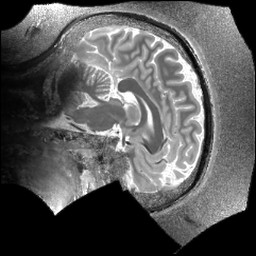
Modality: T1map
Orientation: sagittal
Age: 22
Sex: female
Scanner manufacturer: siemens
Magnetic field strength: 6.98 T
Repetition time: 6 s
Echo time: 0.00283 s